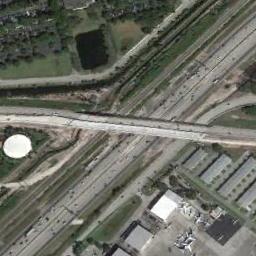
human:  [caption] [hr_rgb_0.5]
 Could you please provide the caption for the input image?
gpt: Below this overpass is a four-lane highway .

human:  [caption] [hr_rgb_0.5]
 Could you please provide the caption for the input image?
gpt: There are many trees and buildings beside the overpass .

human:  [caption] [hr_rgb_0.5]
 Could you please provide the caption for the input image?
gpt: The overpass is on the grass next to some houses .

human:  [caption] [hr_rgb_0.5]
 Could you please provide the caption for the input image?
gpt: The cross-line overpass is over the roads and the overpass is flanked by lots of buildings .

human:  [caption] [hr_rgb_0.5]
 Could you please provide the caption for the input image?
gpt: There are some buildings and a lake beside the overpass .